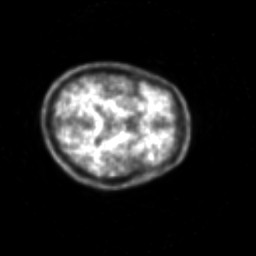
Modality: PET
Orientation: axial
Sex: male
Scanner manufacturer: siemens